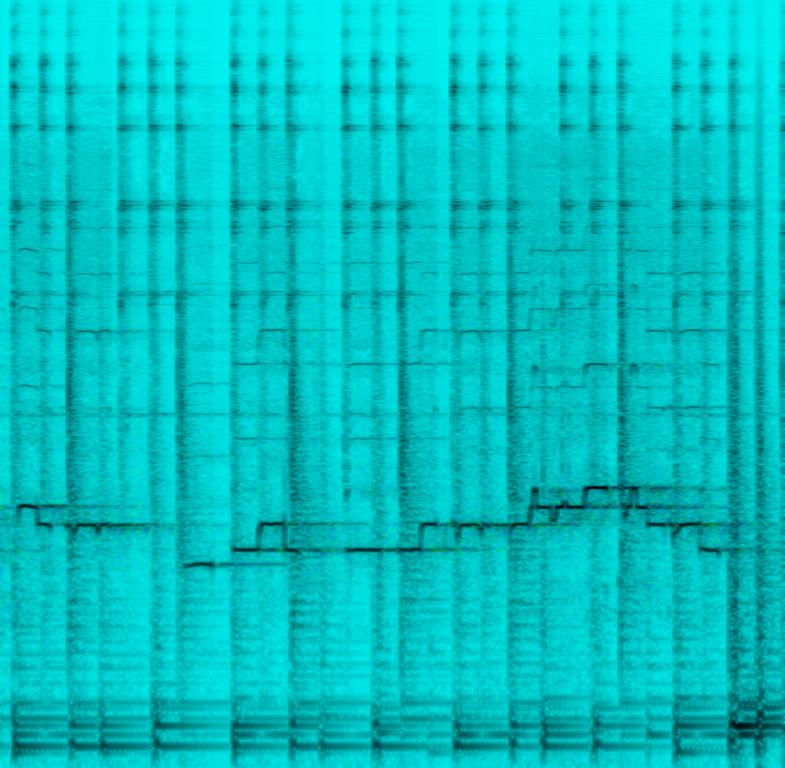
This is an instrumental Rajasthani folk music piece. There is a high-pitched flute playing a melody while a group of tambourines are keeping the rhythm. The atmosphere is vibrant. This piece could be used as an accompaniment piece for a folk dance course.